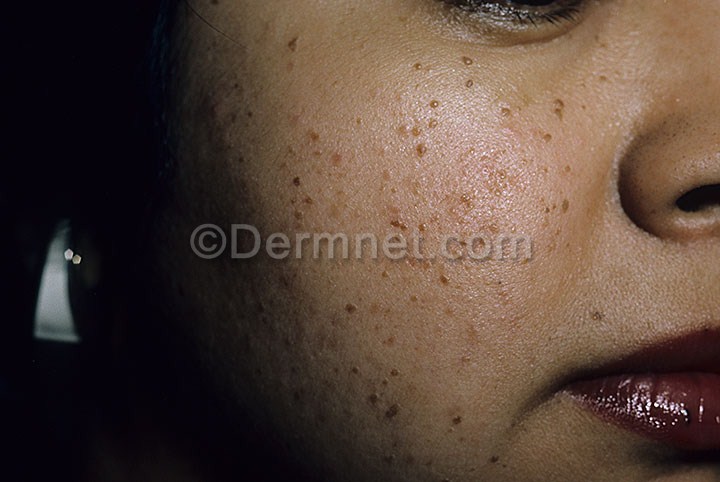
Disease: Seborrheic Keratoses and other Benign Tumors